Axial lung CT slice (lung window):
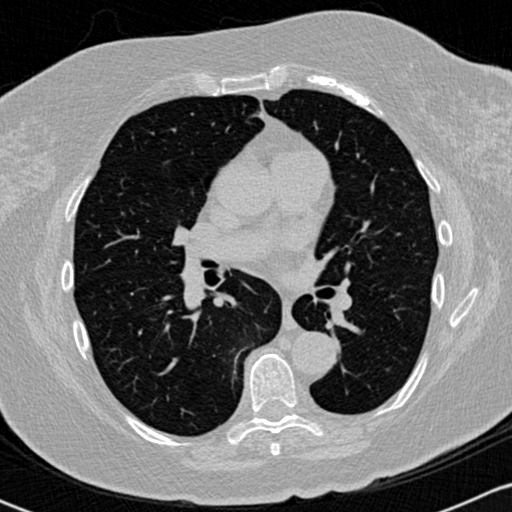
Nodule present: no